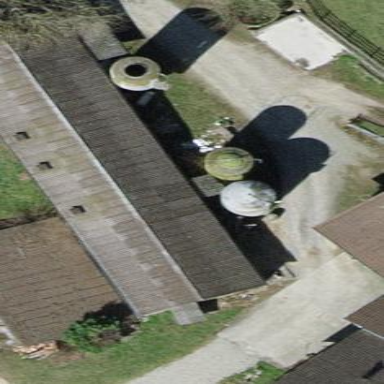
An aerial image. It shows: Farm auxiliary building with gabled roof.